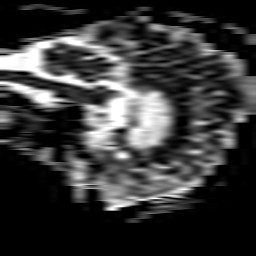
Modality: ADC
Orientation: sagittal
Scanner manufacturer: philips
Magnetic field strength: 3 T
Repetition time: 4.363 s
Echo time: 0.05944 s